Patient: sex F, age 63
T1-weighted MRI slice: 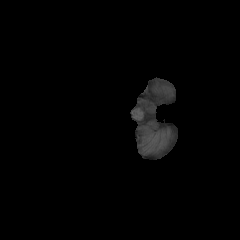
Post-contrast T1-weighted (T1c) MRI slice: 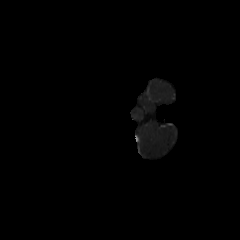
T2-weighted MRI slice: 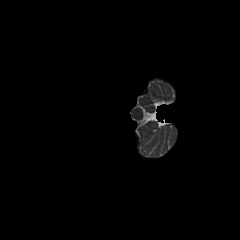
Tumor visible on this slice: no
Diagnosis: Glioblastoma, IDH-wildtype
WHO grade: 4